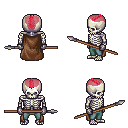
a pixel art fantasy rpg character, male body template, skeleton, brown cape, teal pants, ruby red short mohawk hairstyle, metal gloves, spear, four views (front, back, left, right), 2x2 character sprite sheet, small pixel art, hard edges, no anti-aliasing